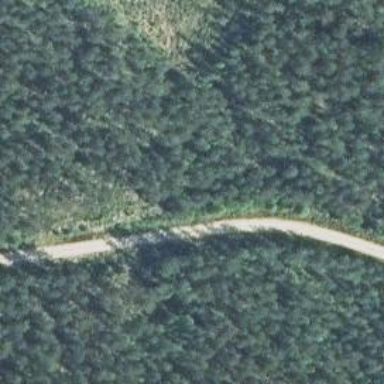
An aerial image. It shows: Unclassified road.